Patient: sex F, age 72
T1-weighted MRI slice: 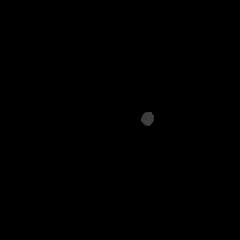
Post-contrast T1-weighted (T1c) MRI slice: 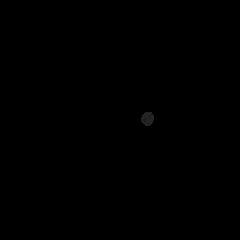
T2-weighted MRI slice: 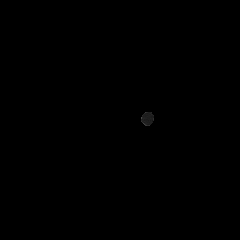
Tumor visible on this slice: no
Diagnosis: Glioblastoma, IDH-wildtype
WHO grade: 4